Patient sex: F
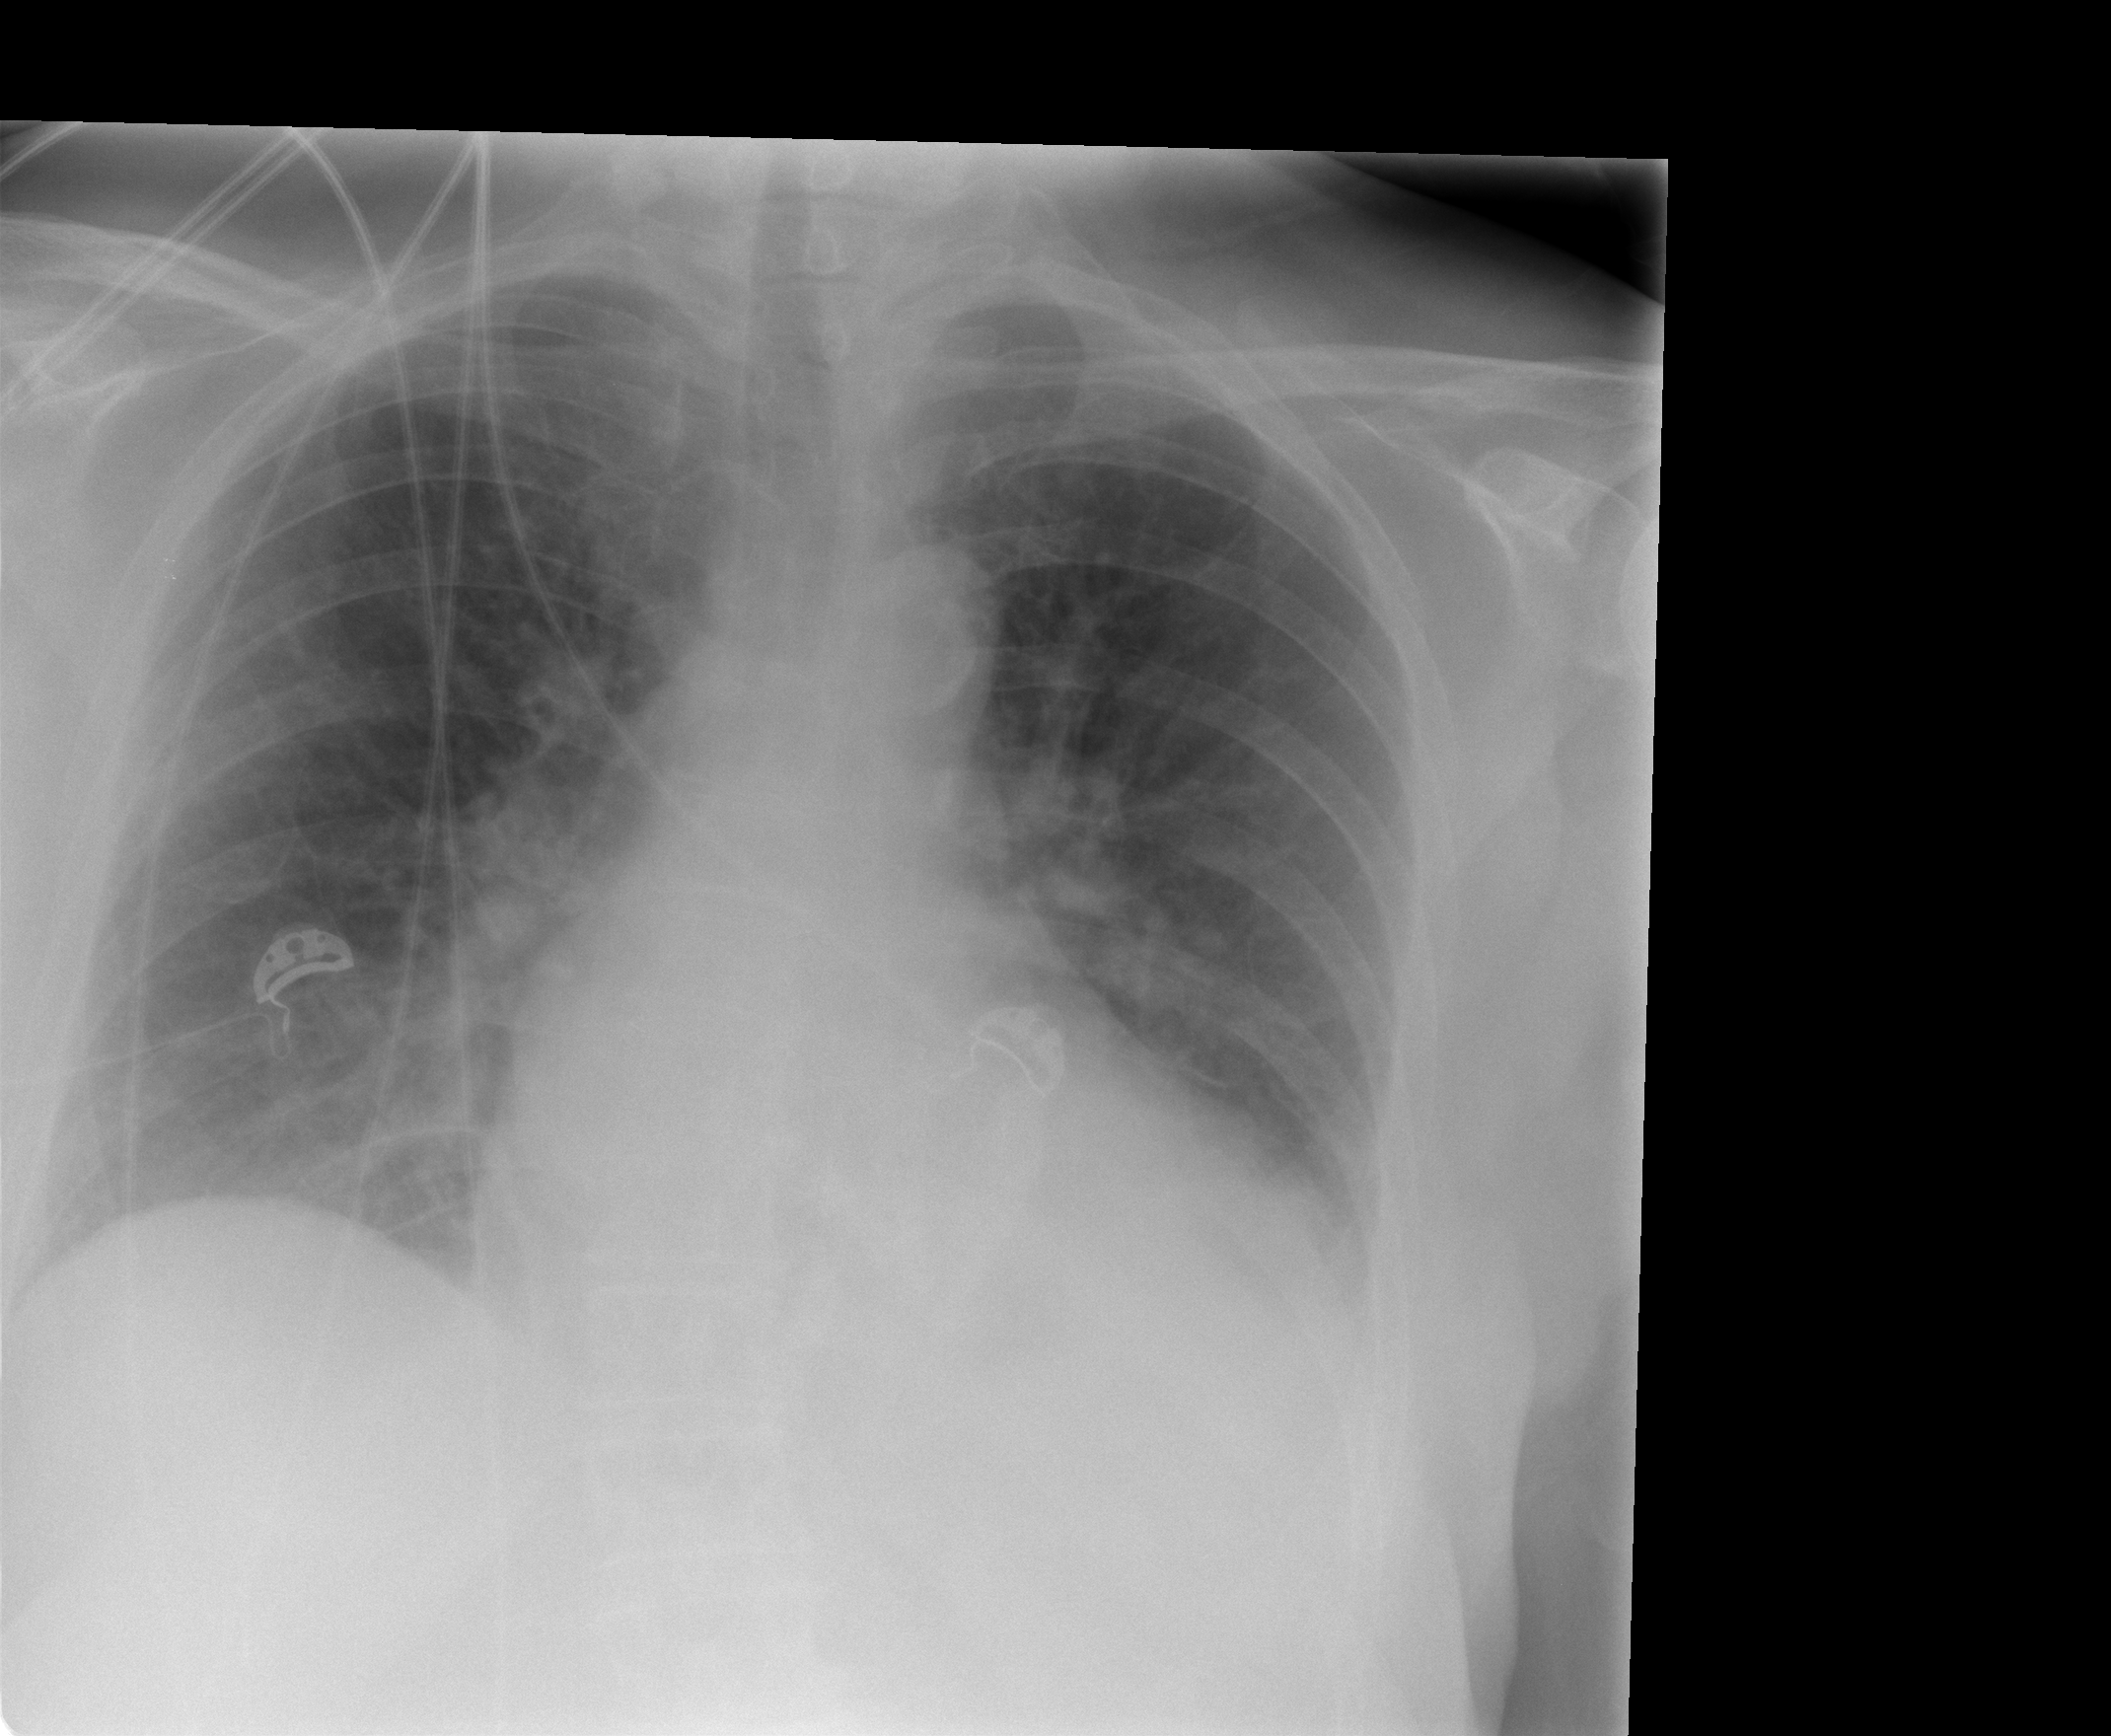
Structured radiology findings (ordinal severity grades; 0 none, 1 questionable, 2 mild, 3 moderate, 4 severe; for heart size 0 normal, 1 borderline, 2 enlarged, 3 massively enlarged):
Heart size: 2
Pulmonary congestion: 2
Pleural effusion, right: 0
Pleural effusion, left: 2
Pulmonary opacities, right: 0
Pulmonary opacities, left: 0
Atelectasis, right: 0
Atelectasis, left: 2